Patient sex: M
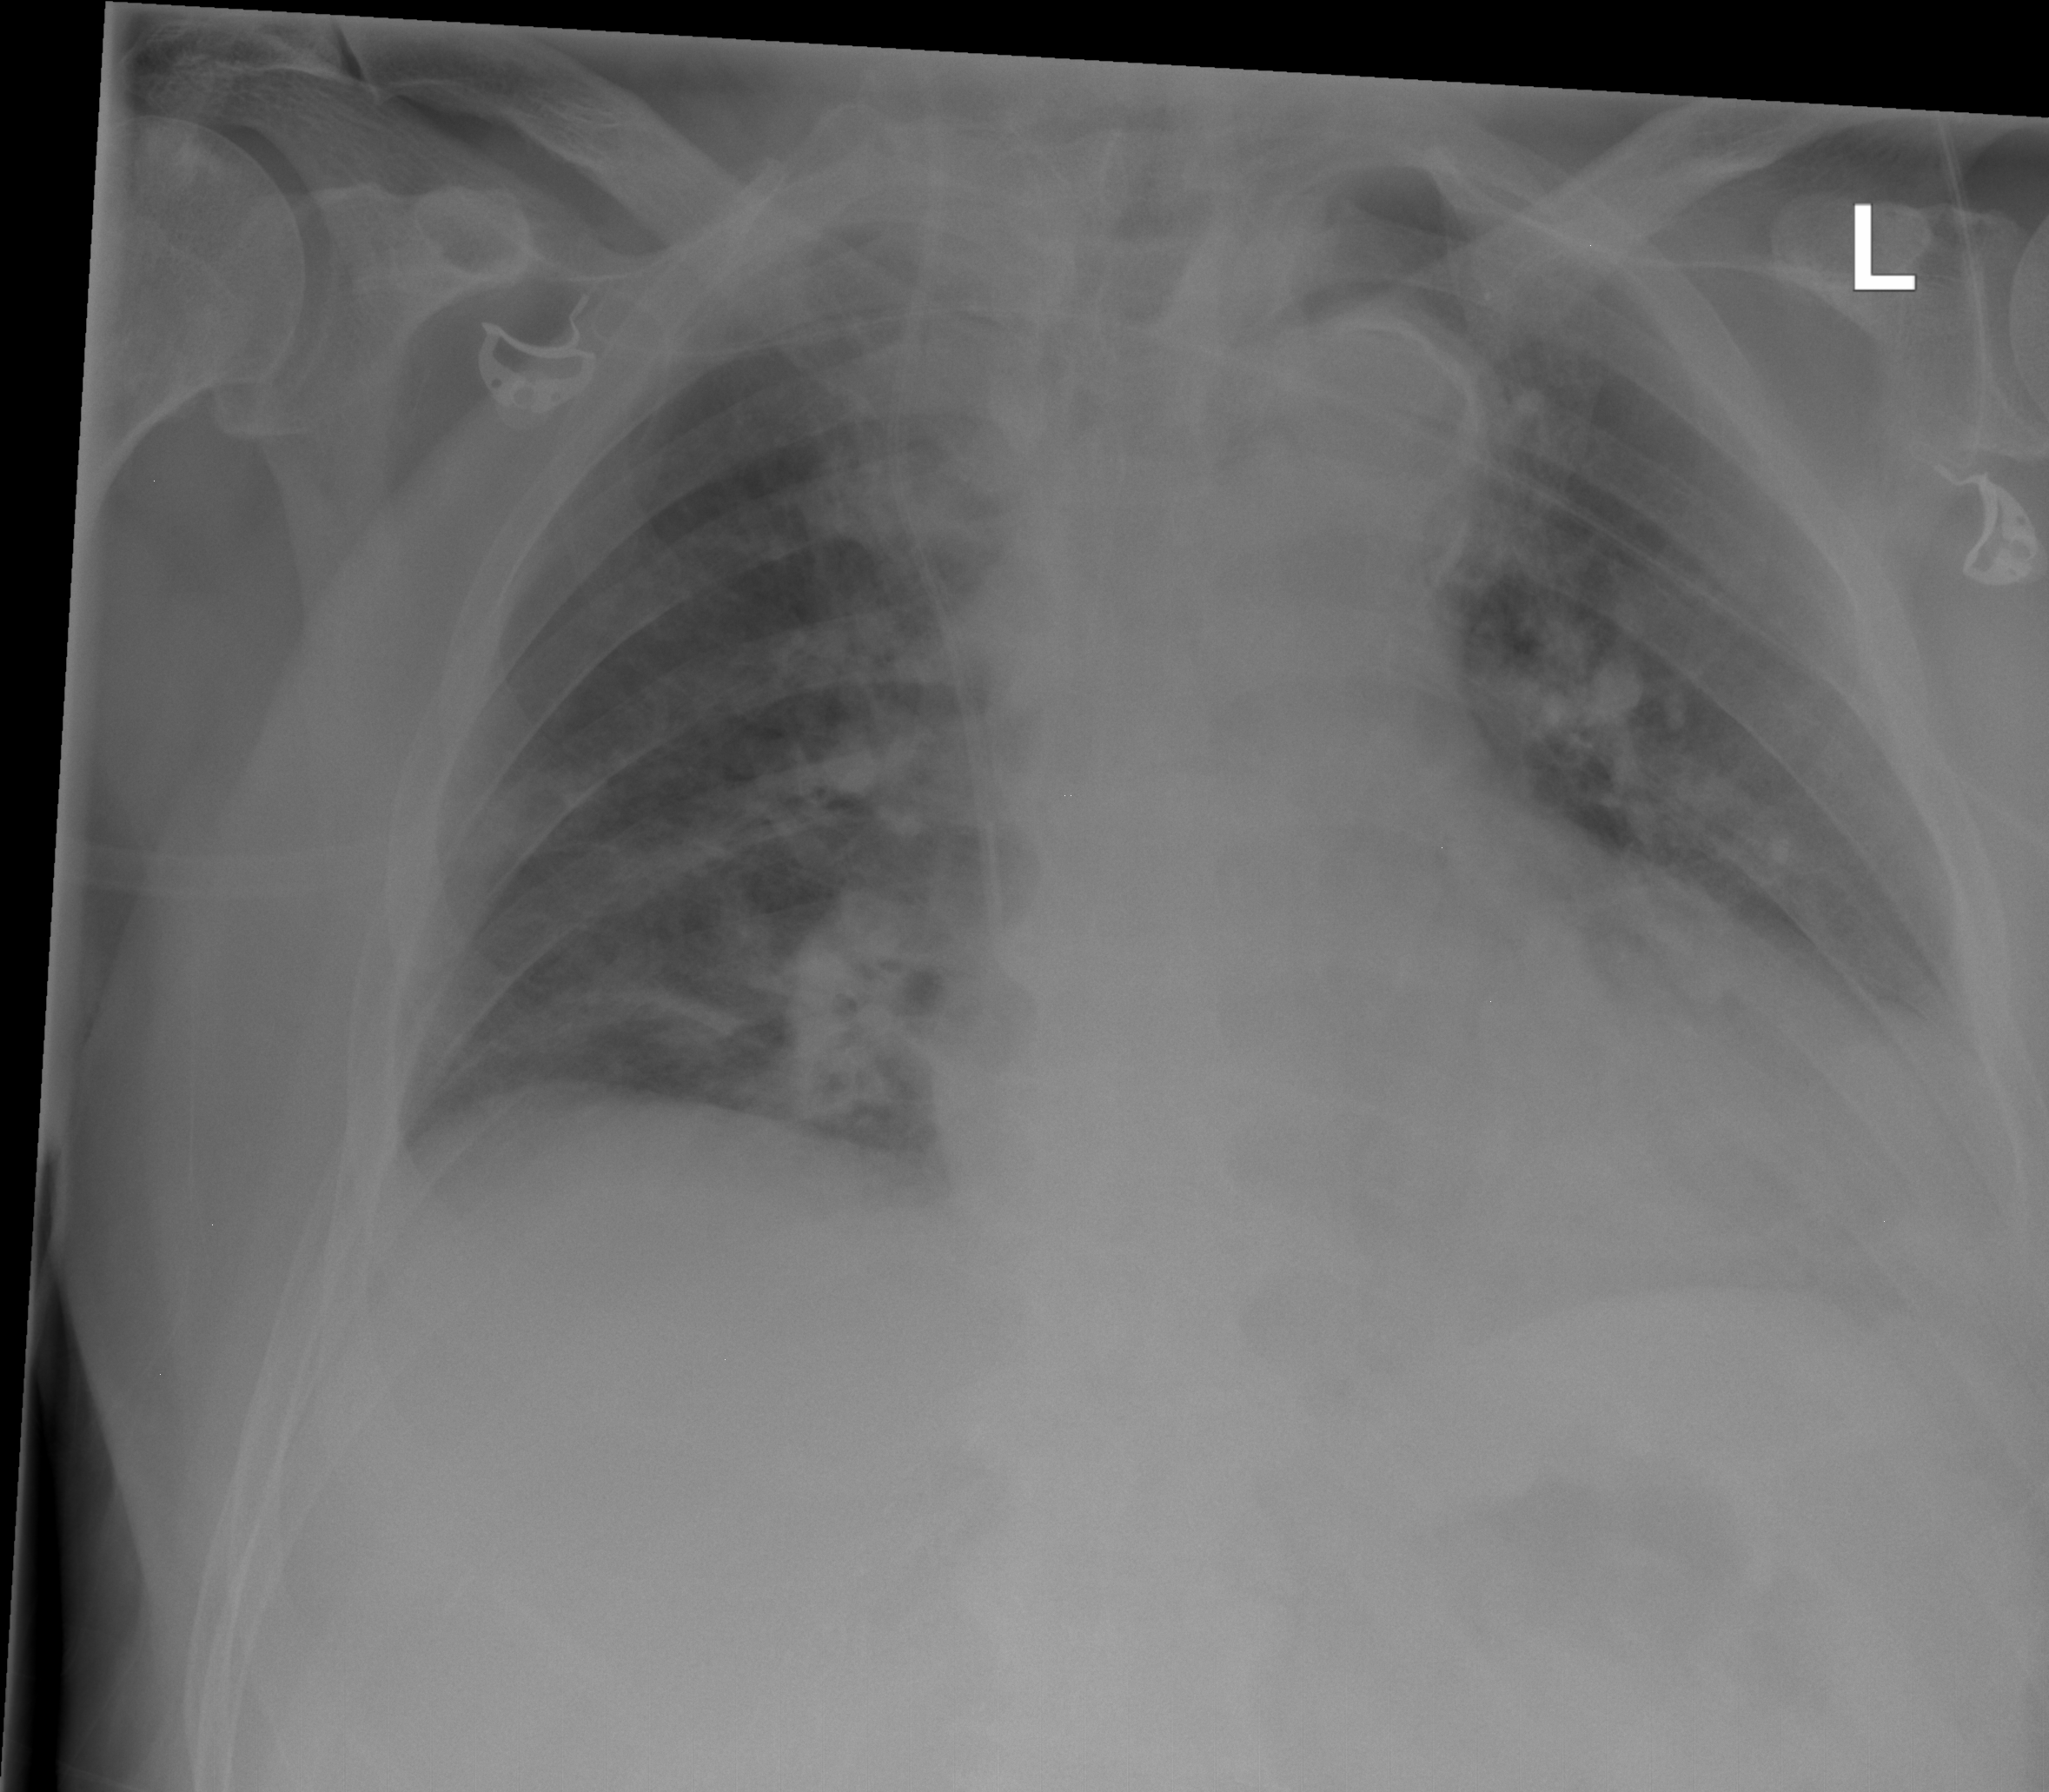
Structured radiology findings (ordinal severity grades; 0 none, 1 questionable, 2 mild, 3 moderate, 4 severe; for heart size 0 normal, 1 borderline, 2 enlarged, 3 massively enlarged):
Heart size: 2
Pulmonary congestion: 2
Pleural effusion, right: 0
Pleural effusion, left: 0
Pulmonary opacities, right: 0
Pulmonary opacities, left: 1
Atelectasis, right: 2
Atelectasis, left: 0